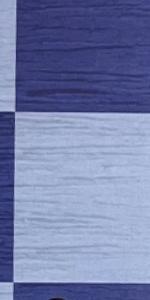
Label: Pawn_Black